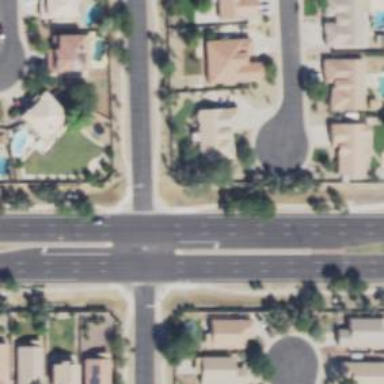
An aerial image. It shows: Secondary road with asphalt surface.